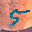
Label: 5